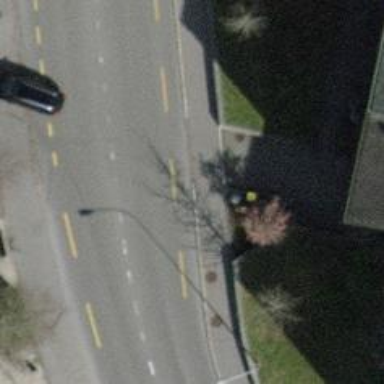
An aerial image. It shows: Post box is visible.